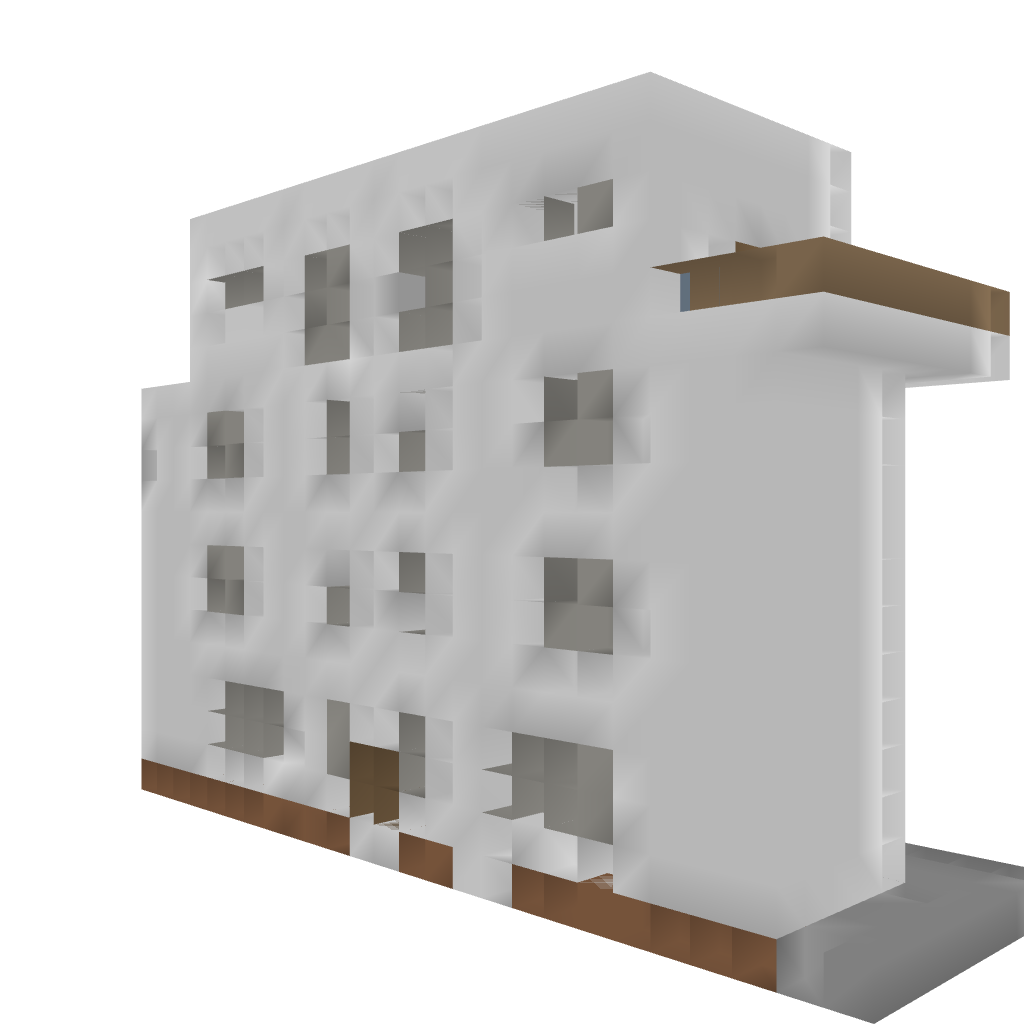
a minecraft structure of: Apartment